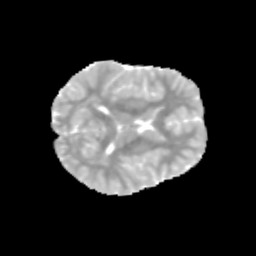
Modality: MD
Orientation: axial
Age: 12
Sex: male
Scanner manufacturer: siemens
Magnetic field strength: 3 T
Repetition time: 3.8 s
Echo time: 0.07 s